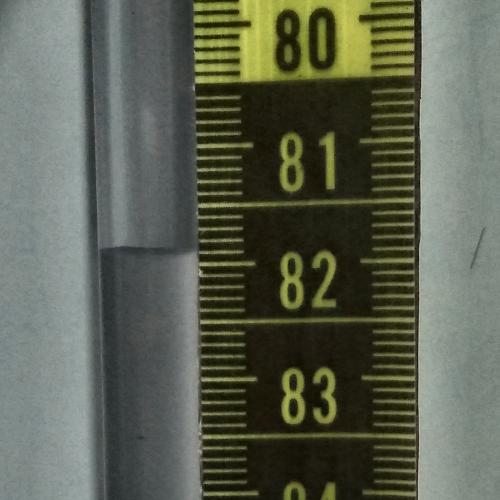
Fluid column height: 81.9 cm